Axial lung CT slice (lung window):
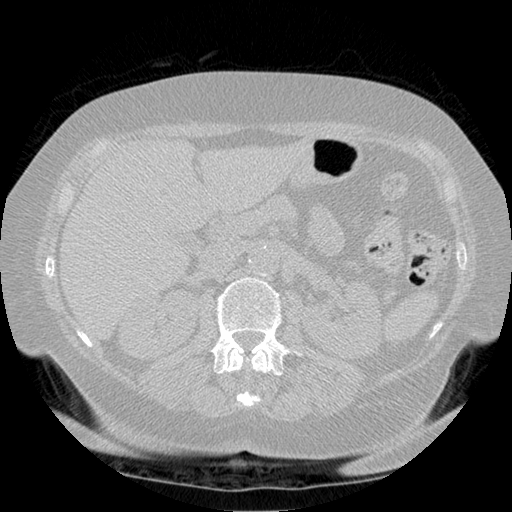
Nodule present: no